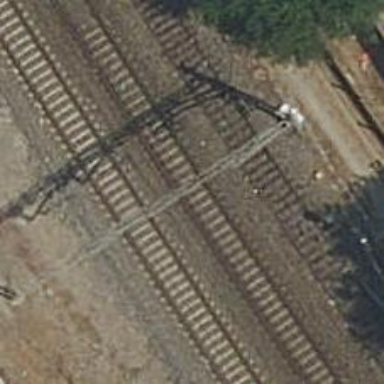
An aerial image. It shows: Railway track with contact lines for electrification.